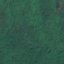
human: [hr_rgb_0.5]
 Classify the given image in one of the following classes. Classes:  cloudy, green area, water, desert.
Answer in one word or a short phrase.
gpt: green area